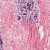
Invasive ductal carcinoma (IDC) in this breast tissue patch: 0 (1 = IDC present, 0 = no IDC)